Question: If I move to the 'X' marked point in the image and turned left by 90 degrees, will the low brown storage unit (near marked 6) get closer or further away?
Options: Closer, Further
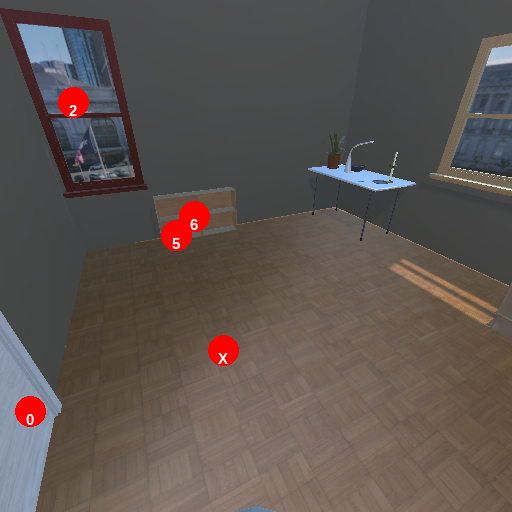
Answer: Closer